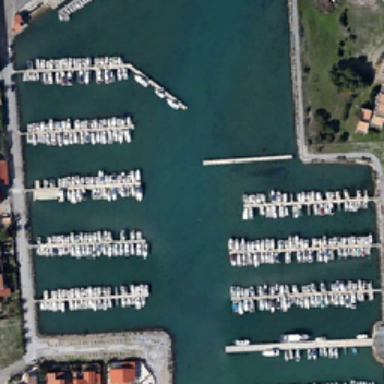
The lake is the wind picked up a layer of waves .